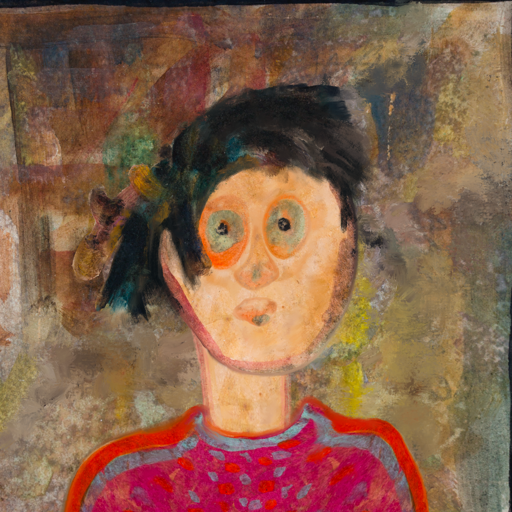
Background: Mosgoul, Head And Neck Front: Childish, Face Front: Childish, Bust: Sisters, Hair Front: Pipe, Head Accessory: Blank, Second Necklace: Blank, Necklace: Blank, Baby: Blank